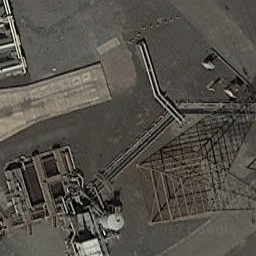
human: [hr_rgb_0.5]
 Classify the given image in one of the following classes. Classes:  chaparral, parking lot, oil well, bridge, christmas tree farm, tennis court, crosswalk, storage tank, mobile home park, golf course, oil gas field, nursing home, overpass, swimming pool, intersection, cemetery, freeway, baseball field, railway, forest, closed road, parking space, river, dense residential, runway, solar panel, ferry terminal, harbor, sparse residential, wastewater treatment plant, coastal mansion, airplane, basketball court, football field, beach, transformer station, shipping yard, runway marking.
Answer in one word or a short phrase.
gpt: transformer station